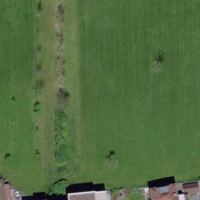
EUNIS habitat code: 25
Species observed at this site:
Rhamnus cathartica
Filipendula ulmaria